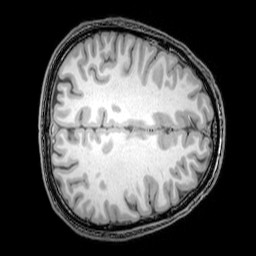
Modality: T1w
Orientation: axial
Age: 25
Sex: male
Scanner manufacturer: philips
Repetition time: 0.008239 s
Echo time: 0.00383 s